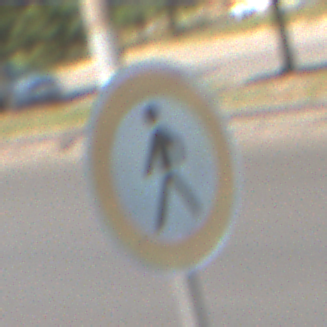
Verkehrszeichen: VerbotFussgaenger
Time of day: Midday
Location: Outdoor (Urban)
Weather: Clear
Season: NotSpecified
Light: Natural